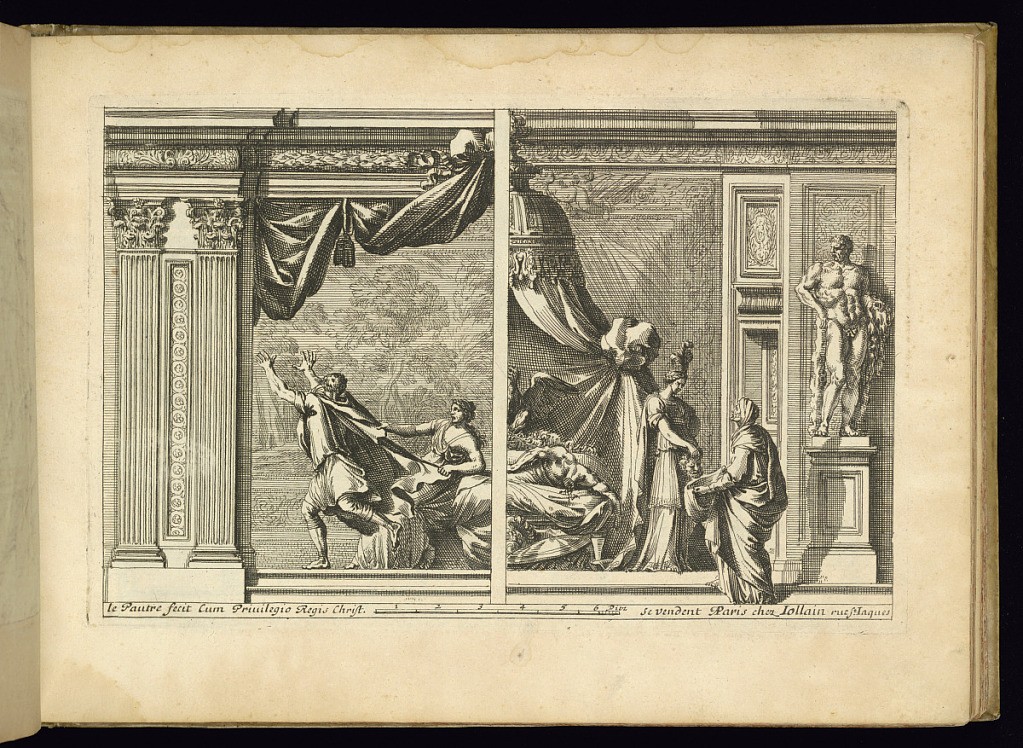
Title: Two Alcove Designs: Joseph Escaping Potiphar’s Wife and Judith Beheading Holofernes
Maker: Jean Le Pautre, French, 1618–1682
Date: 1665
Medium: Etching on laid paper
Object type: Print
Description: Two half Biblical scenes with figures and beds in alcoves. To the left, Joseph escaping Potiphar's wife within an alcove with a landscape tapestry in the background, and a curtain pulled back. The walls feature fluted pilasters, and leaf pattern moldings. To the right, Judith holding the head of Holofernes and placing it on a plate, held by a man. The body of Holofernes is lying on the canopy bed to the left. The interiors feature a tapestry, wave pattern molding, ornate paneling, and a statue of Hercules on a plinth. The plate is signed.